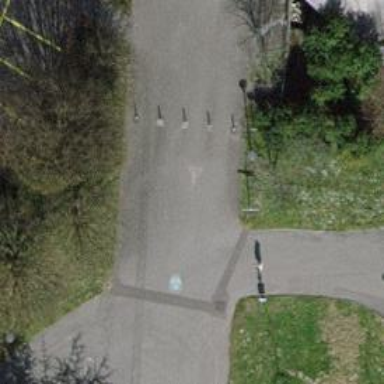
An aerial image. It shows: Bollard barrier.